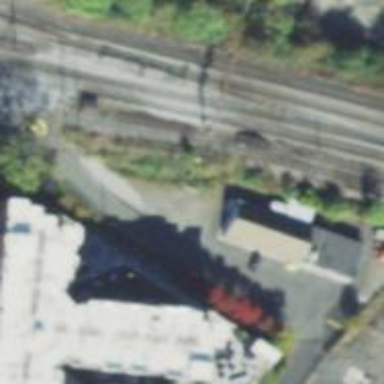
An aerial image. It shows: Rail spur service.